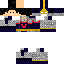
A male human skin with medium skin, wearing brown long hair dressed in a blue hoodie and black pants, featuring a closed mouth.